Interaction volume radius: 5 \u00c5
Interaction volume height: 10 \u00c5
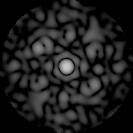
Disorder parameter: 0.5644